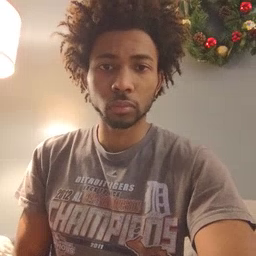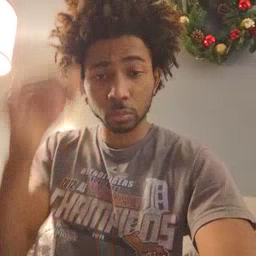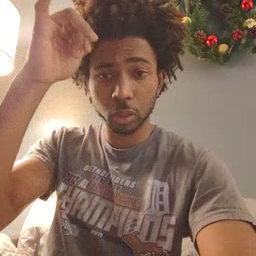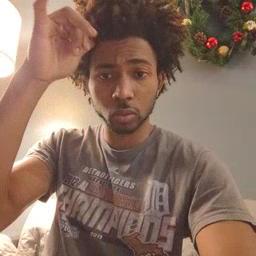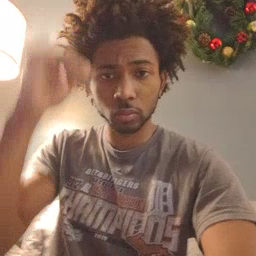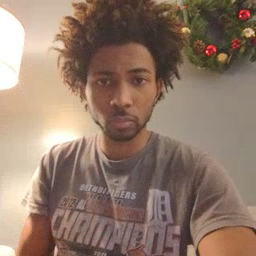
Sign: cow